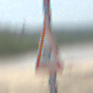
Verkehrszeichen: SchleuderOderRutschgefahr
Umgebung: Roofed, Beach
Tageszeit: Midday
Wetter: Overcast
Licht: Natural
Jahreszeit: NotSpecified
Kontrast: LowContrast